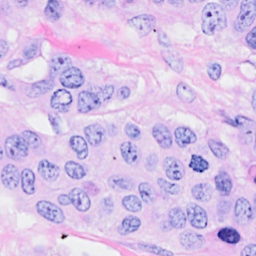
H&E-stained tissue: Breast